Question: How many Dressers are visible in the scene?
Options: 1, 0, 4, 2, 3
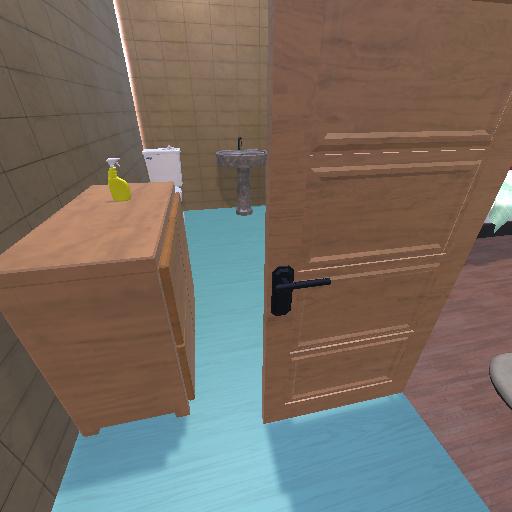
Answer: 1